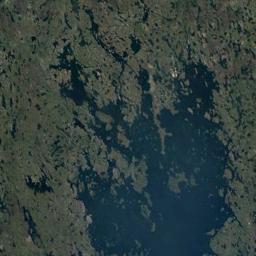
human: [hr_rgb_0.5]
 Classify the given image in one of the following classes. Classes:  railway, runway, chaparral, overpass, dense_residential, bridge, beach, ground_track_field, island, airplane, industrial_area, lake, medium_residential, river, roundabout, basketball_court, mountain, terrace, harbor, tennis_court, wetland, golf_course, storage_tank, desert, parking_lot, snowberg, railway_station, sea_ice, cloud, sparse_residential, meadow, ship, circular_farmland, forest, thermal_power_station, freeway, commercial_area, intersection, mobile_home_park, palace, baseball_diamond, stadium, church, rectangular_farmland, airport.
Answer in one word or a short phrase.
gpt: wetland